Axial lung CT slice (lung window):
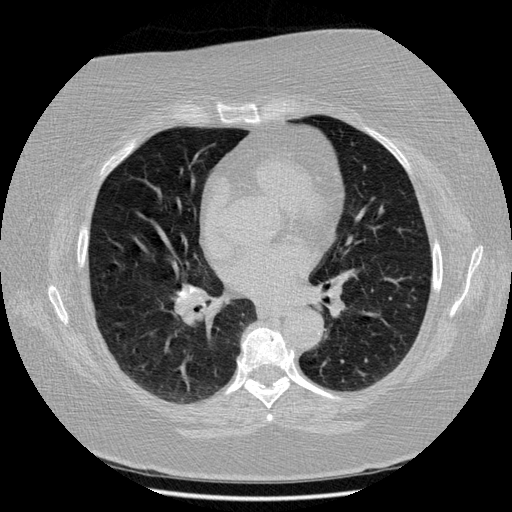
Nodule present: no